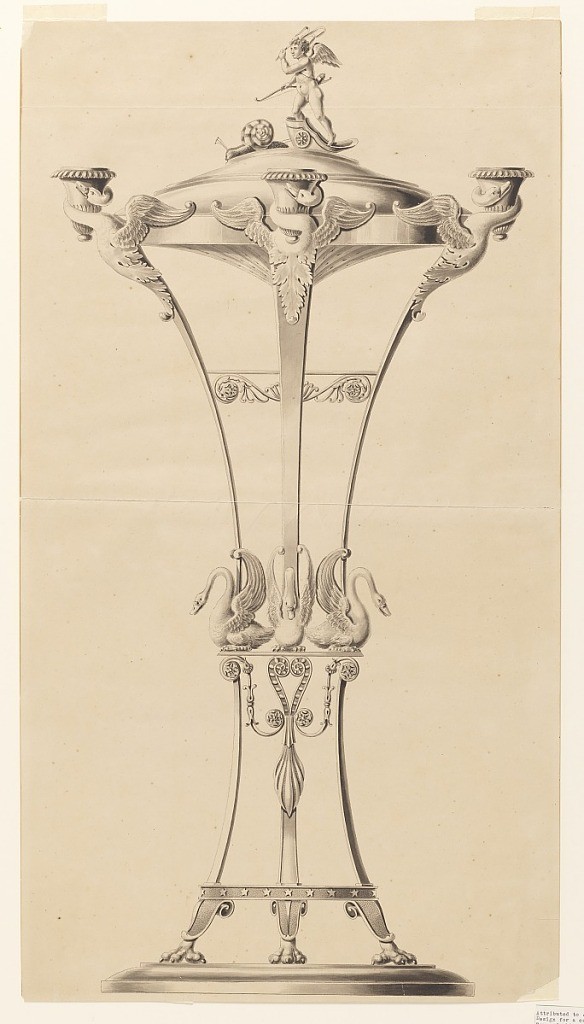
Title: Design for a Candlestick
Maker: Joseph Anton Seethaler II, German, 1799–1868
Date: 1820-1835
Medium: Pen and ink on paper
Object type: drawing
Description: The candlestick is in the shape of a censer. Topped by cupid in a chariot drawn by snails. Supported by a ring before which the foreparts of four swans are intended to carry four sockets. They are fastened to the legs which rise in the scheme of a tripod. The top section starts from a base upon which swans crouch. The bottom section stands with clawed feet on a plinth.